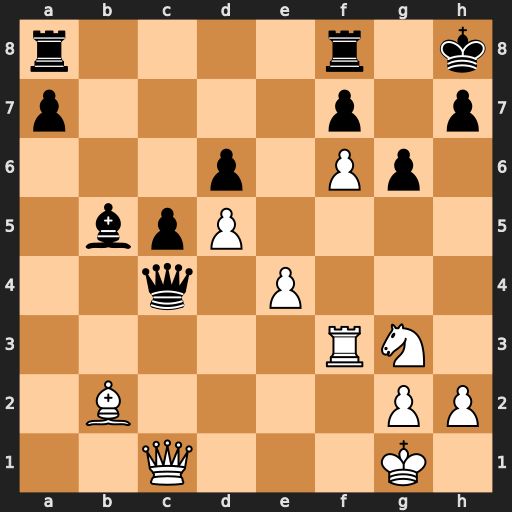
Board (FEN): r4r1k/p4p1p/3p1Pp1/1bpP4/2q1P3/5RN1/1B4PP/2Q3K1
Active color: w
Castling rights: -
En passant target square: -
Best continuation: Qh6 Rg8 Rf4 Qe2 Nxe2